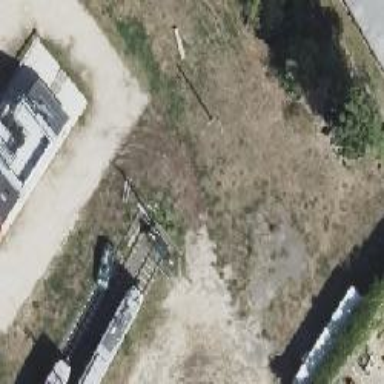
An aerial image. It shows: Disused railway.